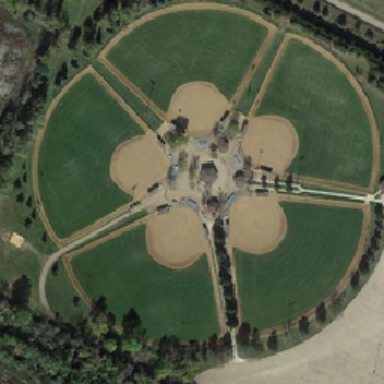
Five baseball fields are surrounded by green trees .